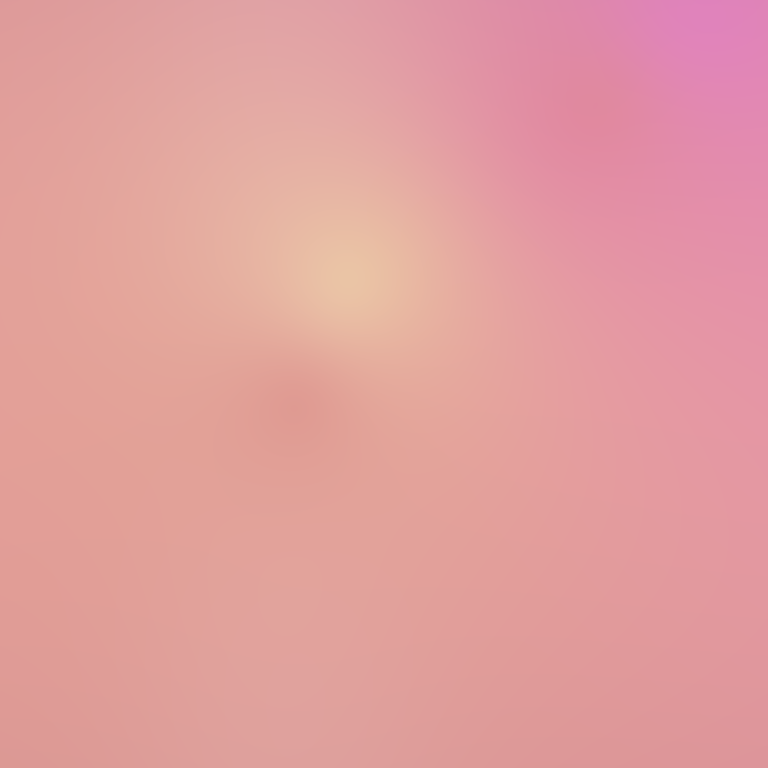
Abstract light effect, smooth gradient from soft pink to warm peach, serene atmosphere, diffuse glow, no room, no furniture, no objects.